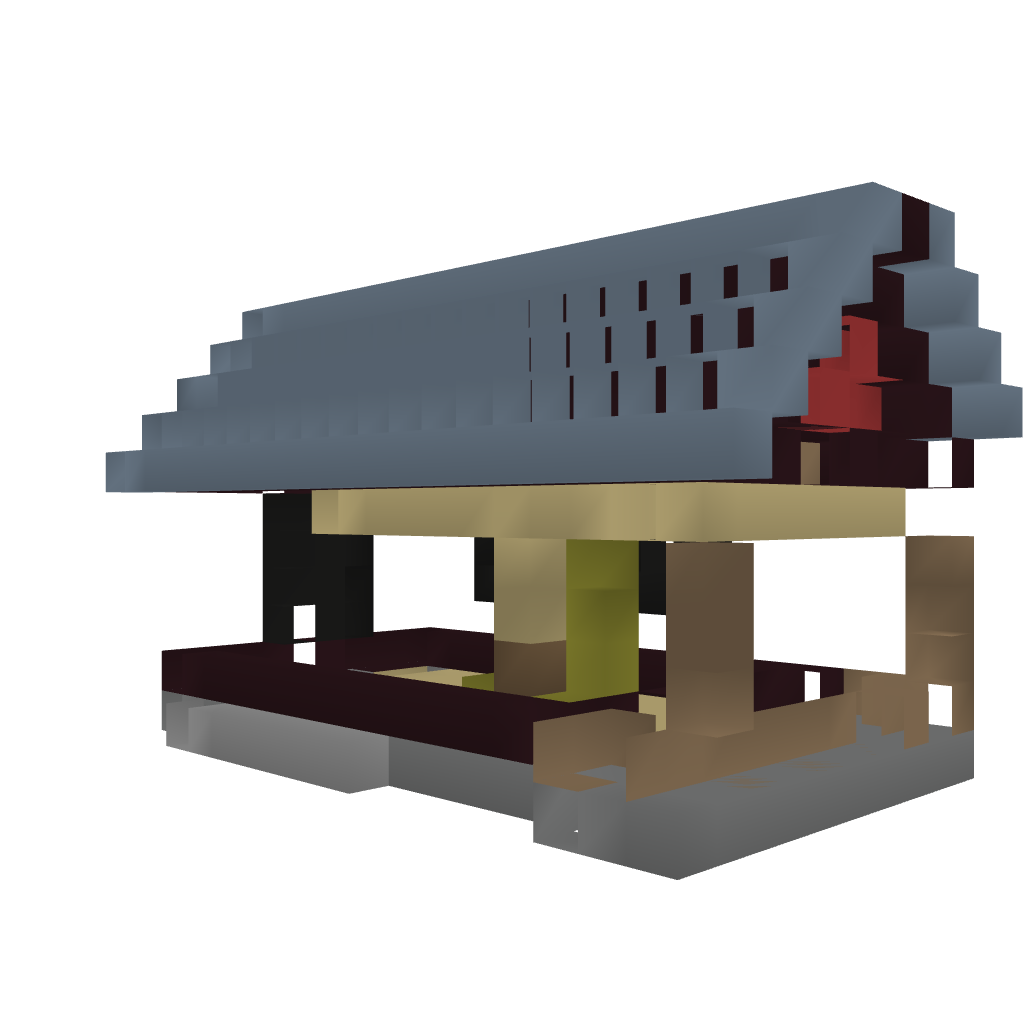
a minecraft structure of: House 1